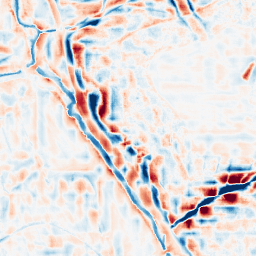
Category: wavelet
Decomposition family: wavelet_reverse_biorthogonal
Decomposition parameters: wavelet: rbio4.4
level: 4
Upsampling method: sinc_hamming
Upsampling parameters: scale: 2
kernel_size: 16
Upsampling scale: 2